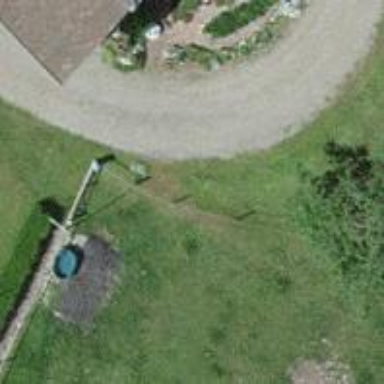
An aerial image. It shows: Driveway made of fine gravel.